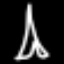
Label: The Eiffel Tower